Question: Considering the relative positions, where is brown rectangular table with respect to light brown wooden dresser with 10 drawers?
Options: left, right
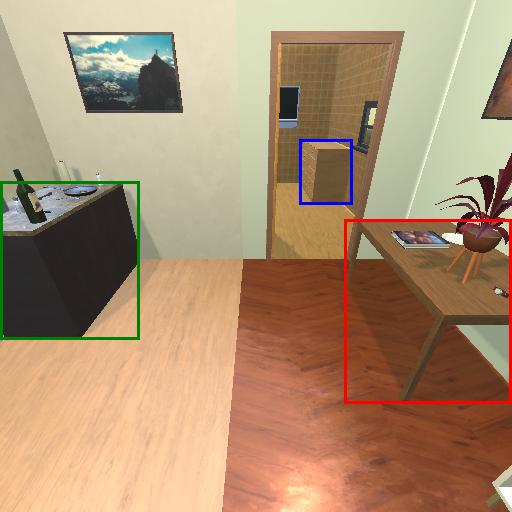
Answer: left